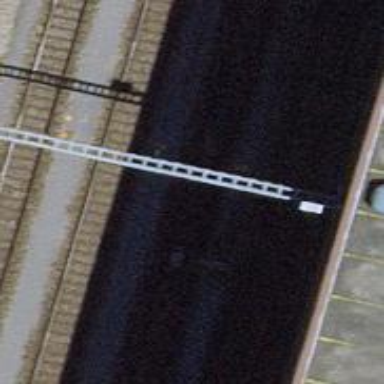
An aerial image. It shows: Railway switch.